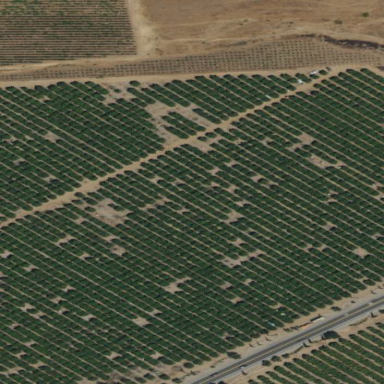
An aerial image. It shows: Orchard growing citrus fruits.